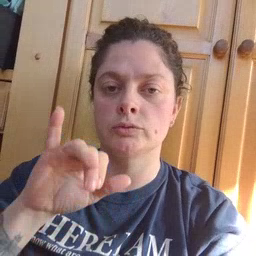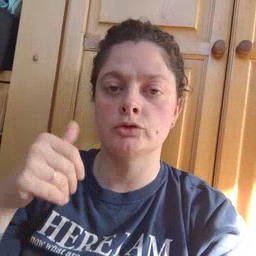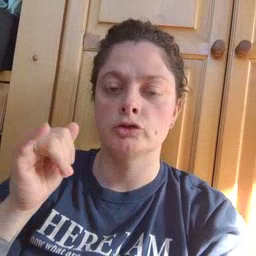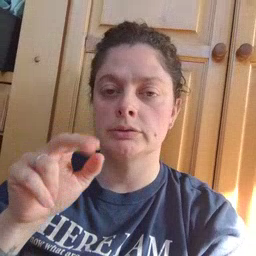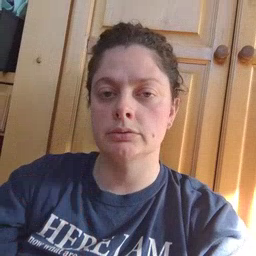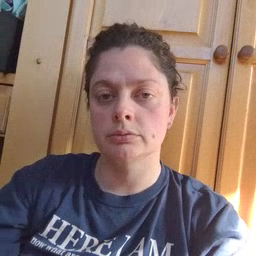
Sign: jeans